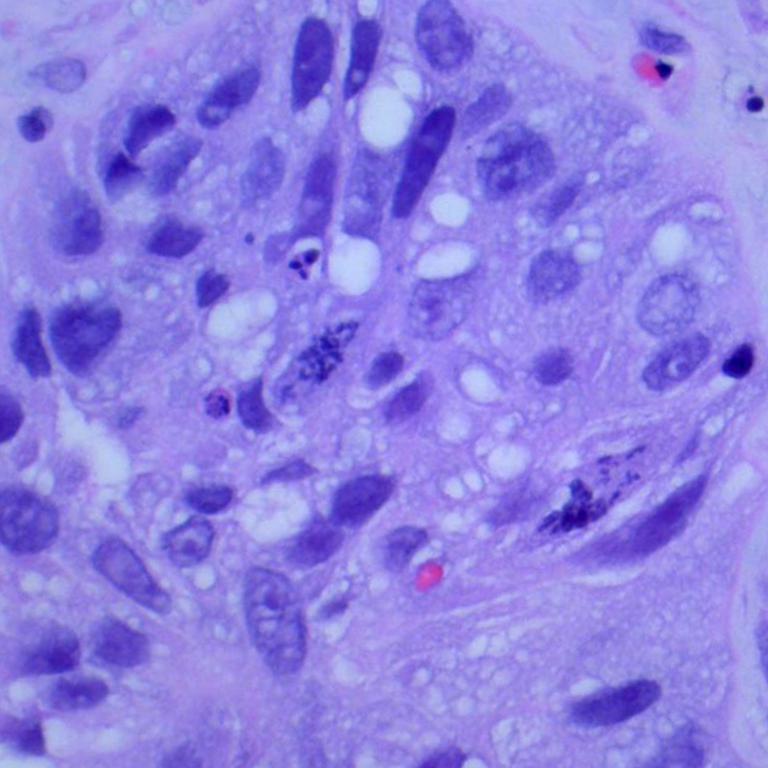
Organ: lung
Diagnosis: squamous carcinomas